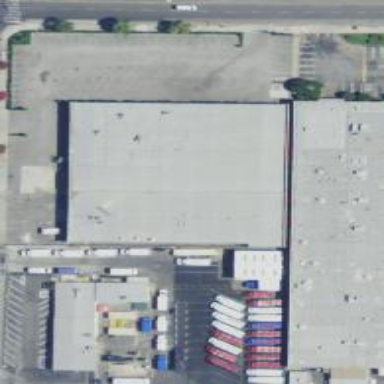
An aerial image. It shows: Industrial building.